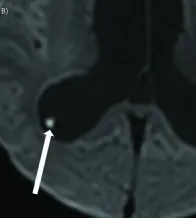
Note the diffusion restriction of the scolex (B, C, arrow).
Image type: radiology (mri)